Question: i write a handle class using C++. But when i run my code, i met an error.
'''
#pragma once
#include <iostream>
using std::cout;
using std::endl;
class BaseItem{
public:
virtual BaseItem* clone()
{
return new BaseItem(*this);
}
virtual void sayHello()
{
cout<<"Hello, I am class BaseItem!"<<endl;
}
};
class ChildItem:public BaseItem{
public:
ChildItem* clone()
{
return new ChildItem(*this);
}
void sayHello(){
cout<<"Hello, I am class ChildItem!"<<endl;
}
};
template <typename T>
class Handle
{
public:
Handle():baseItem(NULL), refCount(new size_t(0)) {}
Handle(T& object):baseItem(object.clone()), refCount(new size_t(1)) {}
Handle(const Handle<T>& other):baseItem(other.baseItem), refCount(new size_t(1)) {}
Handle& operator= (const Handle<T>& other)
{
++*other.refCount;
dec_count();
baseItem = other.baseItem;
refCount = other.refCount;
return *this;
}
const T* operator->() const {return baseItem;};
const T& operator*() const {return *baseItem;};
T* operator->() {return baseItem;};
T& operator*() {return *baseItem;};
virtual ~Handle(void)
{
dec_count();
}
private:
T *baseItem;
std::size_t* refCount;
void dec_count()
{
if (-- *refCount == 0 && baseItem != NULL)
{
delete baseItem;
delete refCount;
}
}
};
'''
This is the main function :
'''
int _tmain(int argc, _TCHAR* argv[])
{
BaseItem item1;
ChildItem item2;
vector<Handle<BaseItem> > vec;
vec.push_back(Handle<BaseItem>(item1));
vec.push_back(Handle<BaseItem>(item2));
//for (vector<Handle<BaseItem> >::iterator iter = vec.begin();
// iter != vec.end(); iter++)
//{
//
//}
return 0;
}
'''
when i run the code, the code crashed. i have no idea to debug the code.
This is the error:

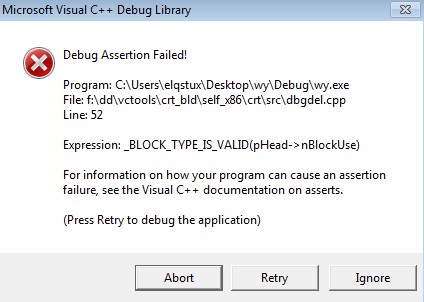
Answer: Your Handle's copy c-tor is invalid. It should be like this:
'''
Handle(const Handle<T>& other)
: baseItem(other.baseItem),
refCount(other.refCount)
{
++*refCount;
}
'''
<URL>